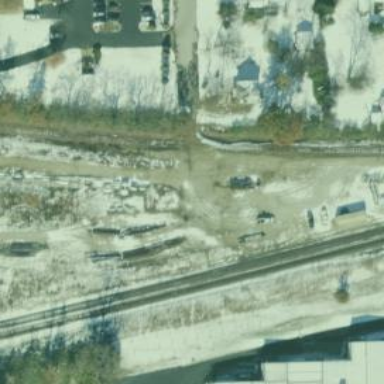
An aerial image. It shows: Railway level crossing.